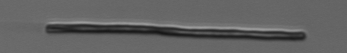
Label: fiber